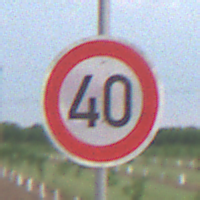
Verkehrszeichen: Geschwindigkeit40
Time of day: SunriseSunset
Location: Outdoor (Nature)
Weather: PartlyCloudy
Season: NotSpecified
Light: Natural